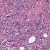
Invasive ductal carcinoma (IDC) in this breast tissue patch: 1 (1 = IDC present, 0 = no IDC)